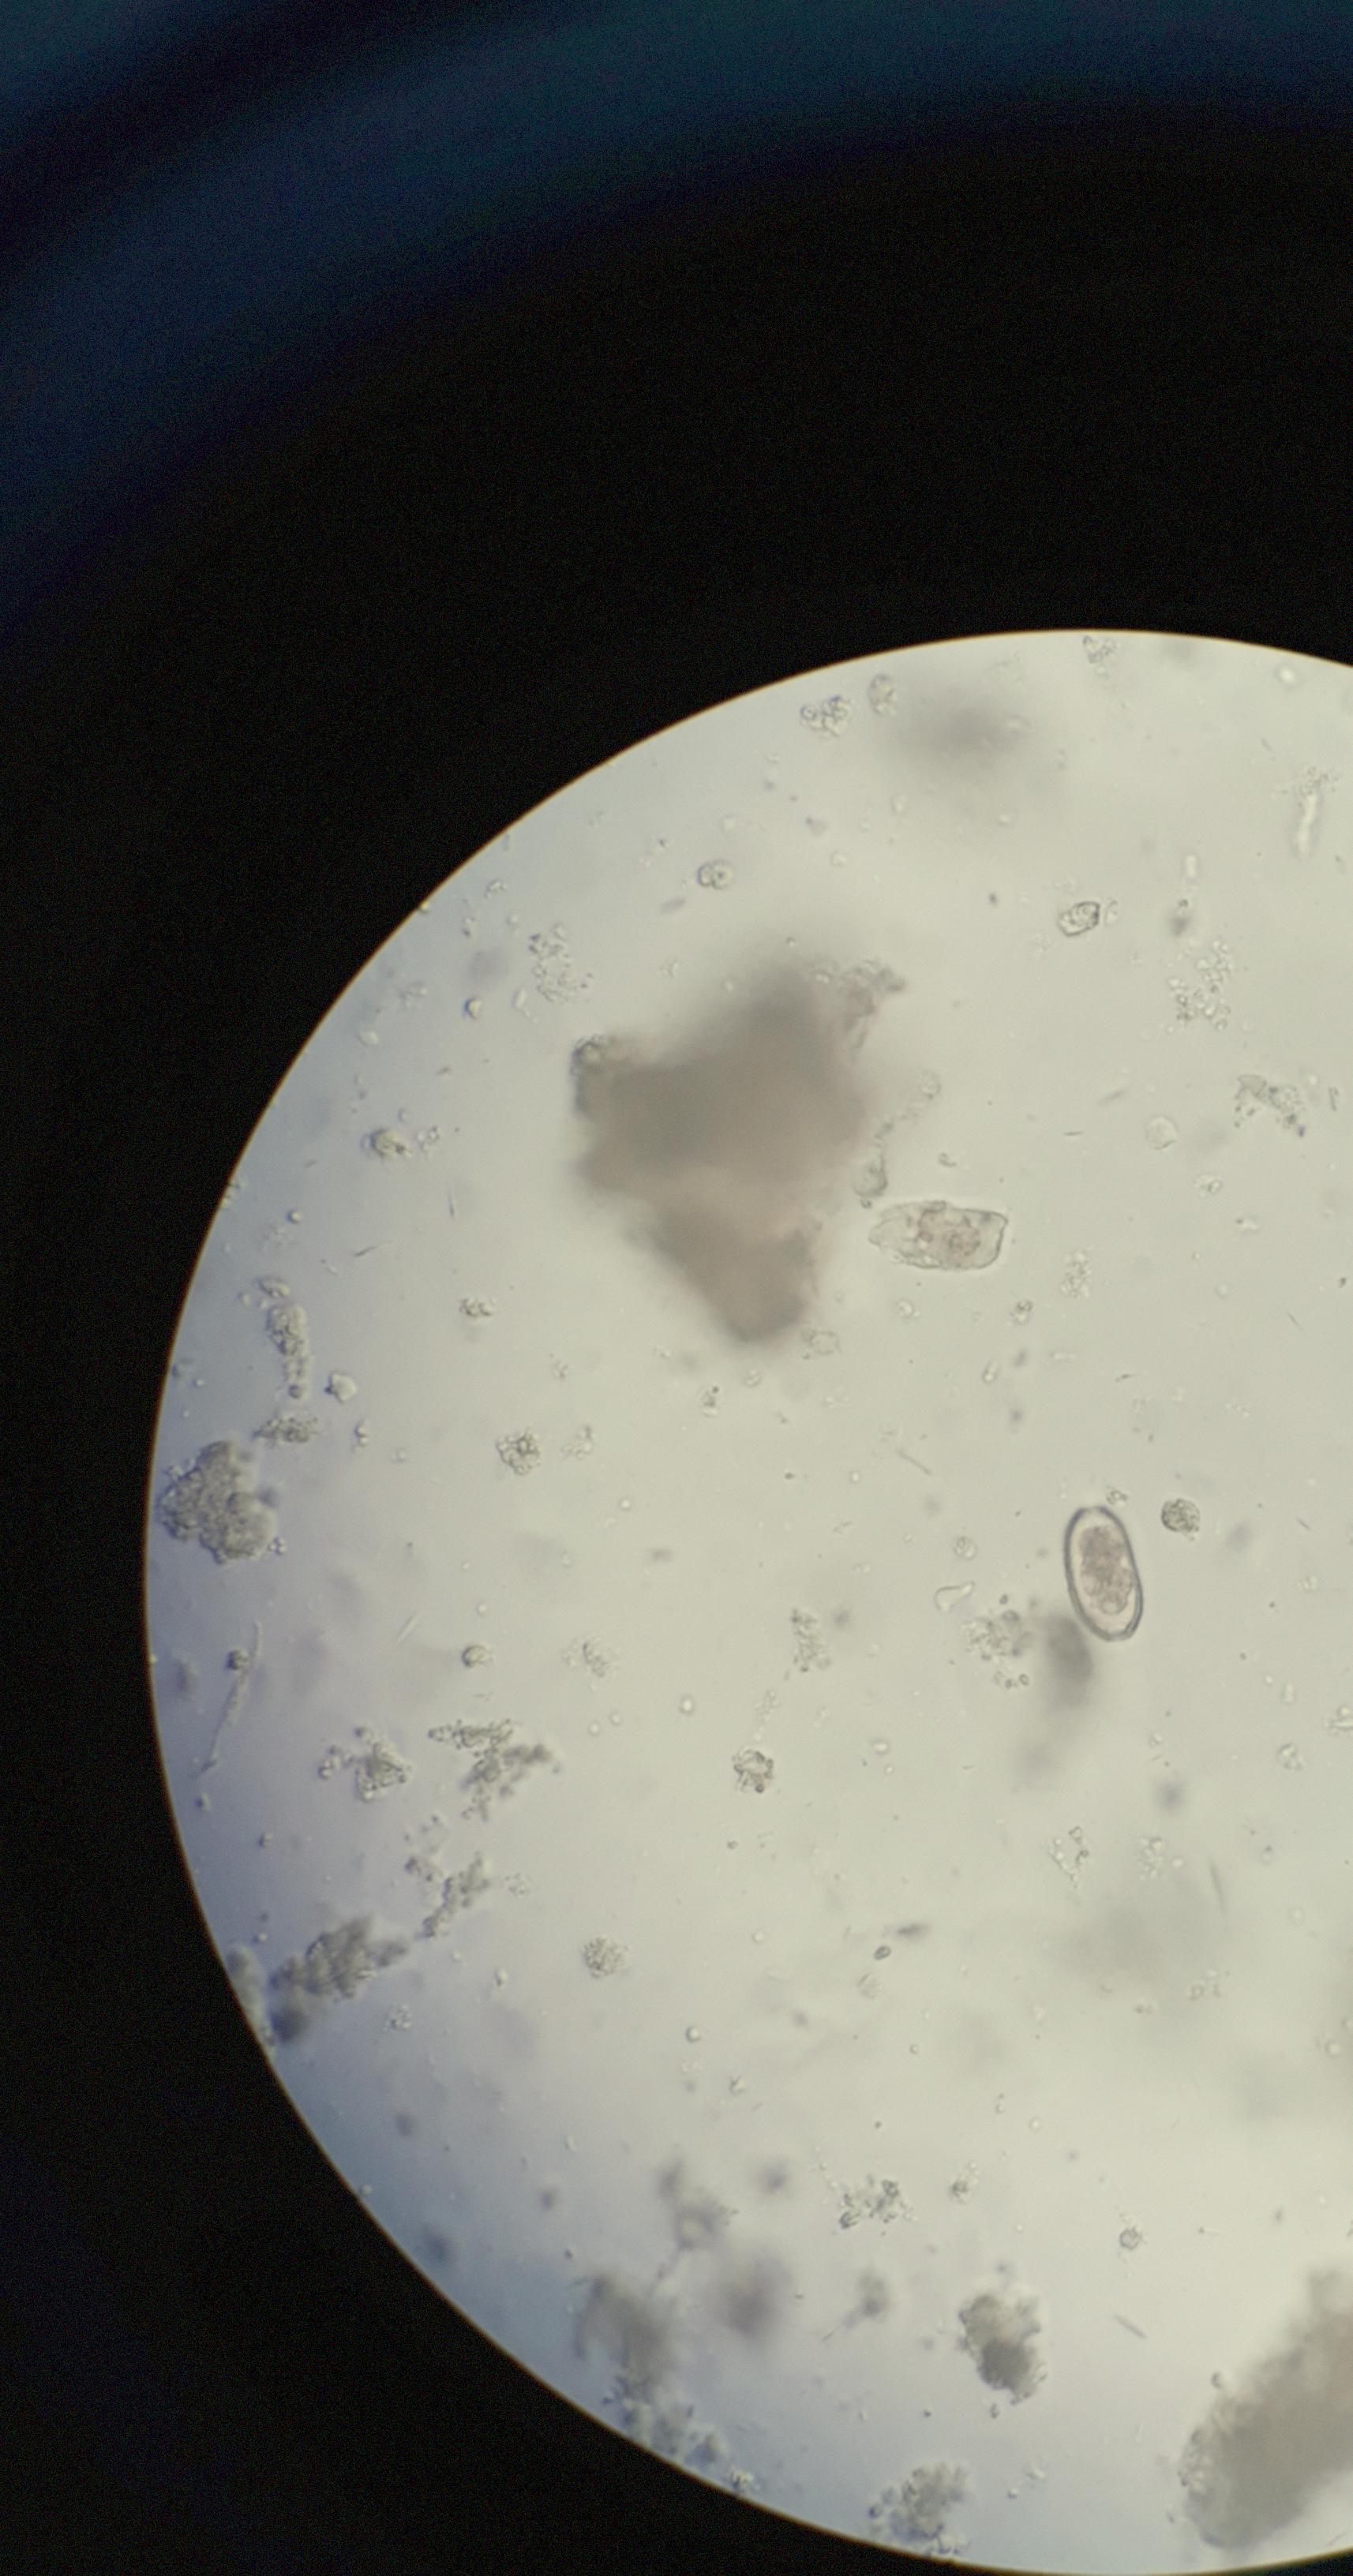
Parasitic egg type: Capillaria philippinensis